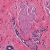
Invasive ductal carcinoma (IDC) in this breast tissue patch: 0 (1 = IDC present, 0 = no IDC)